Field crop: maize
Growth stage: 2
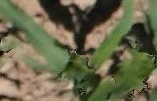
Species: maize